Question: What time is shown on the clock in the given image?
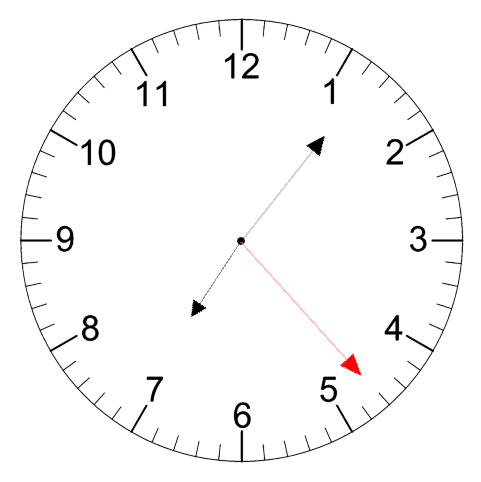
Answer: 07:06:23